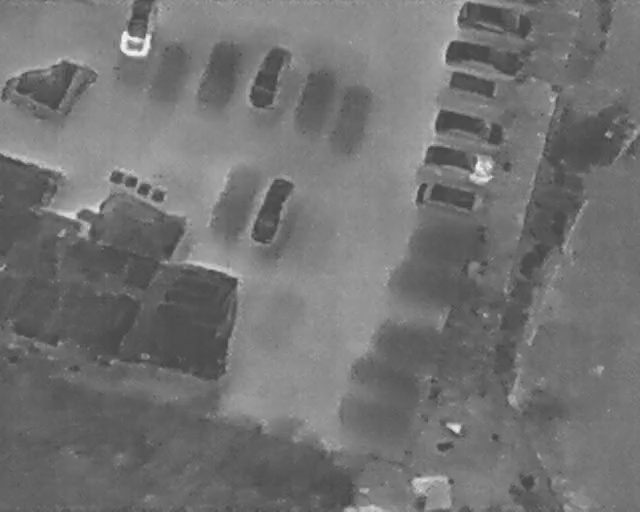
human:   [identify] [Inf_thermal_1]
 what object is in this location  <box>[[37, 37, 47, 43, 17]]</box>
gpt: <ref>1 medium car at the center</ref>

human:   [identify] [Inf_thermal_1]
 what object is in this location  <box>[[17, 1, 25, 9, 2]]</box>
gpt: <ref>1 medium car at the top left</ref>